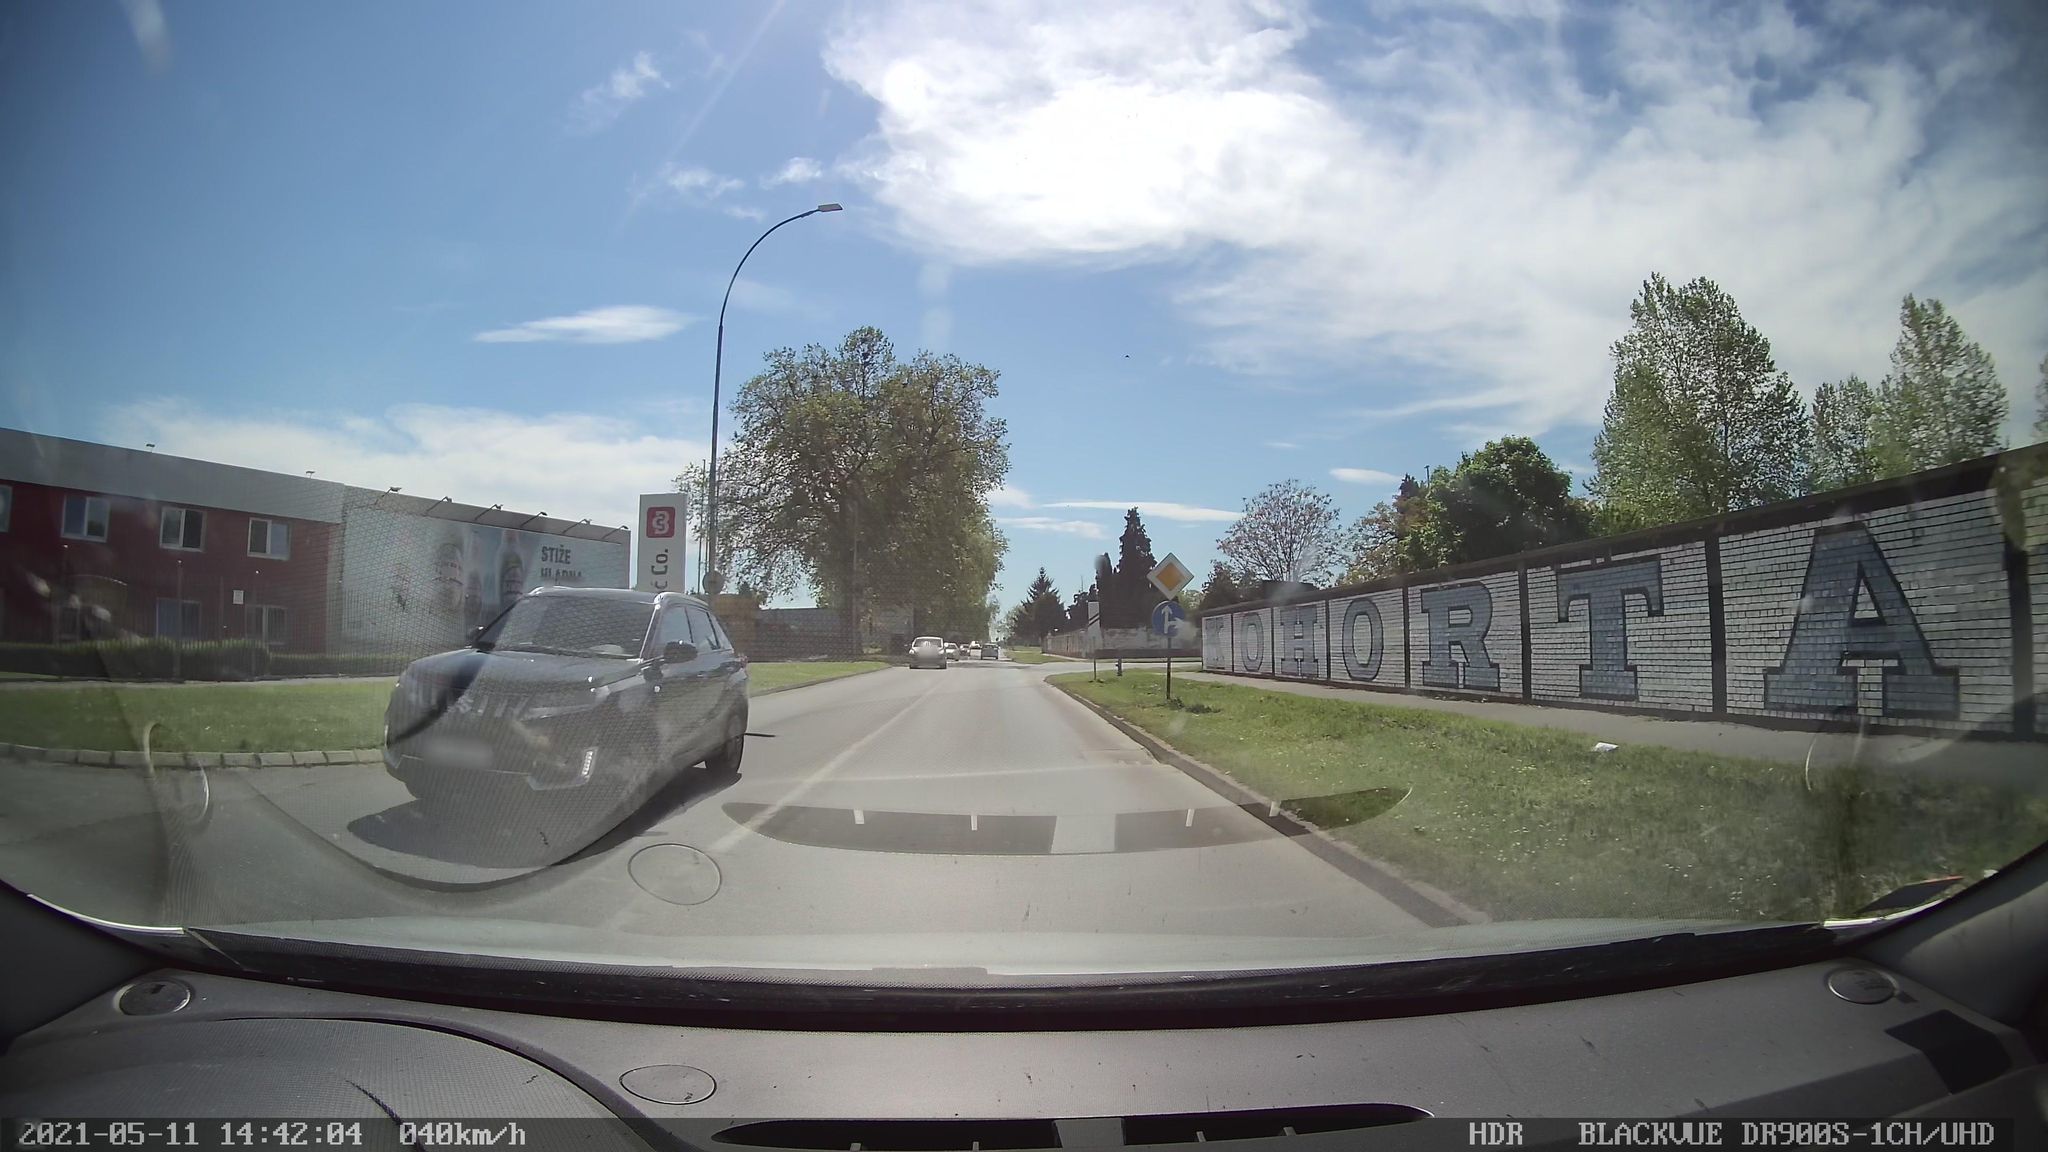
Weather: cloudy
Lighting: day
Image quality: good
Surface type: driving surface
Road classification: service, secondary
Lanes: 2
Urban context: dense urban cluster
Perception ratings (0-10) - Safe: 2.35, Lively: 2.03, Beautiful: 2.04, Boring: 7.67, Depressing: 2.65, Wealthy: 0.66